Field crop: maize
Growth stage: 2
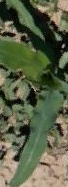
Species: maize